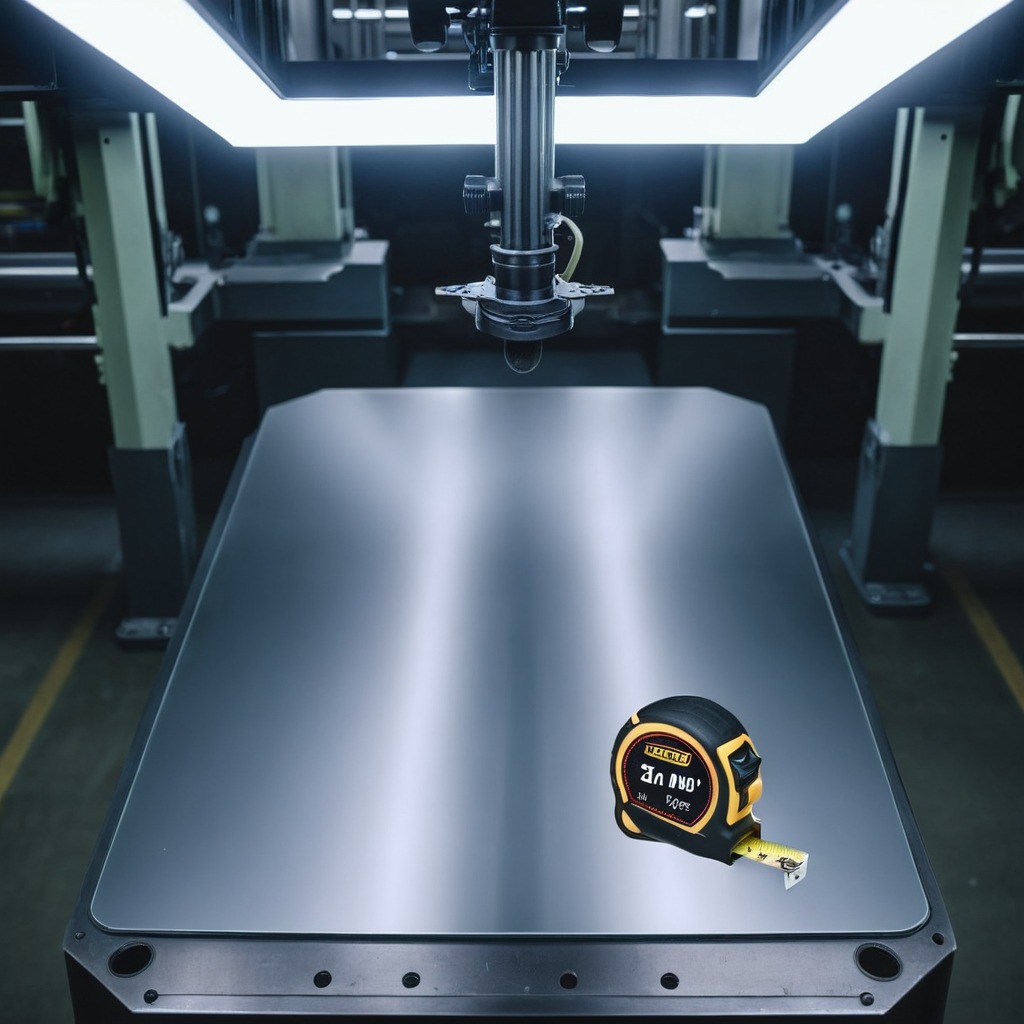
A measuring tape is lying on the metal table in the machine shop under fluorescent lights.